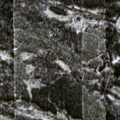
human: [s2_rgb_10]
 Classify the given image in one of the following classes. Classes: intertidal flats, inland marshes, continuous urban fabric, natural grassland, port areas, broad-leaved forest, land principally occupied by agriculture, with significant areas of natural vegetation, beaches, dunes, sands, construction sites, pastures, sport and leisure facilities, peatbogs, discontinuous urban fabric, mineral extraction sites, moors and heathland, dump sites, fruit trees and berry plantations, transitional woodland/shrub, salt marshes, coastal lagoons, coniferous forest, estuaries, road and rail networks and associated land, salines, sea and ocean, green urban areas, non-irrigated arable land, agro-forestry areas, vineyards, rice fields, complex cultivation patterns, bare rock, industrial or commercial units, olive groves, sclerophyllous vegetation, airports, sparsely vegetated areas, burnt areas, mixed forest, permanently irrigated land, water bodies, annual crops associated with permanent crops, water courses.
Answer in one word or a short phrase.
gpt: coniferous forest, mixed forest